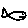
Label: fish